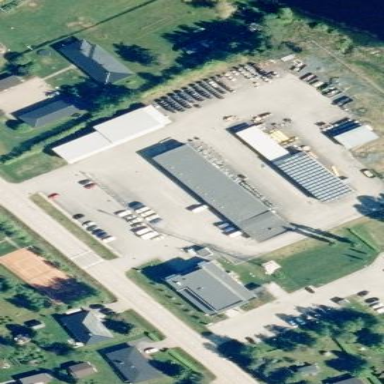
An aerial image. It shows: Industrial building.